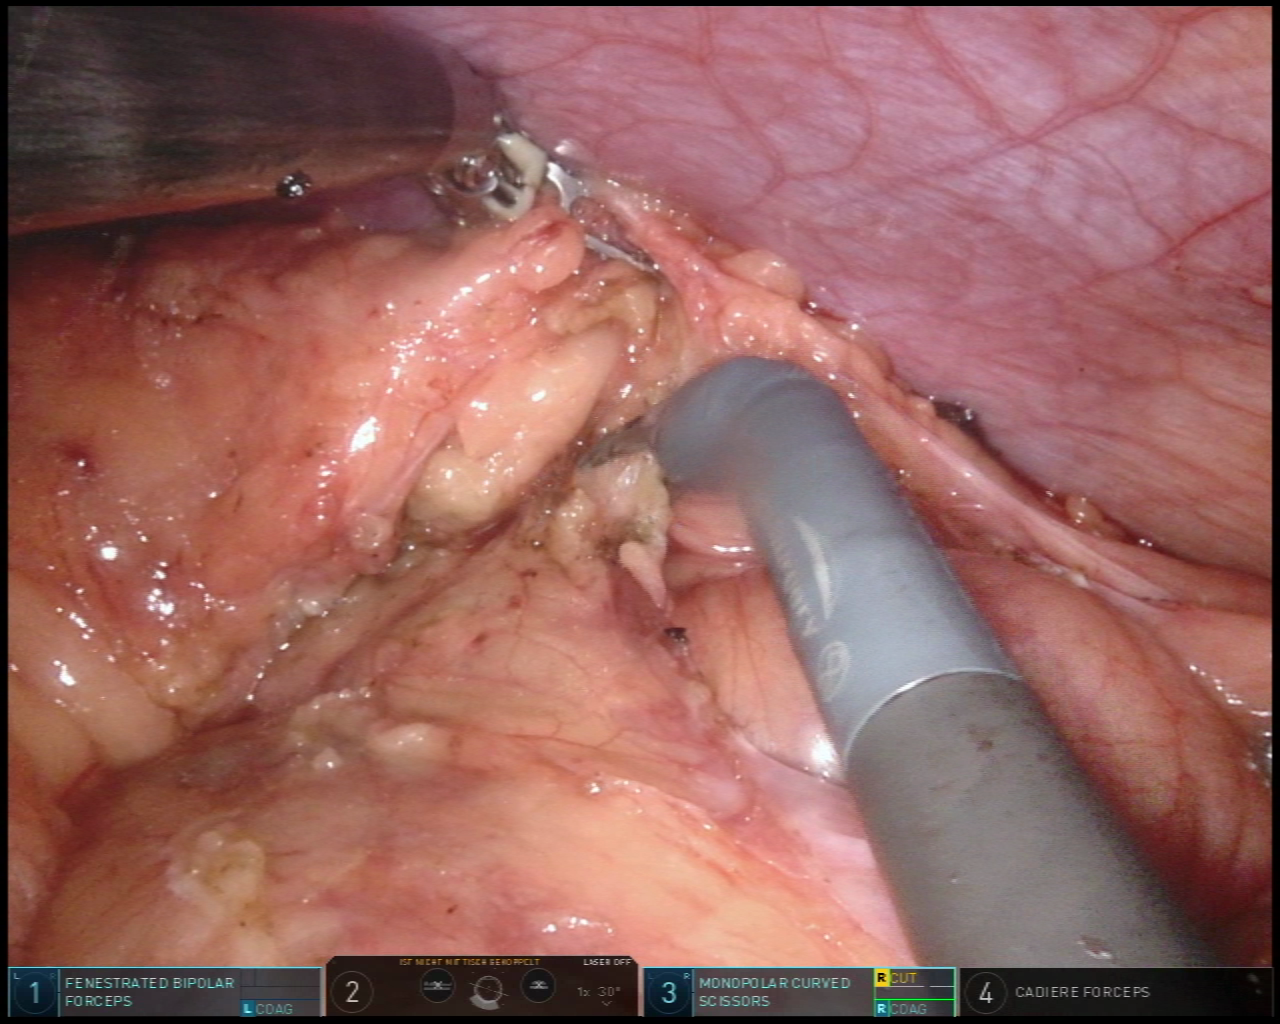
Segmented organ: abdominal_wall
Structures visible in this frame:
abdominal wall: yes
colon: yes
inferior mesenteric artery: no
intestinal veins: no
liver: no
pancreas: no
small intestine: no
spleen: no
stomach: no
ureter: no
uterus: no
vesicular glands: no